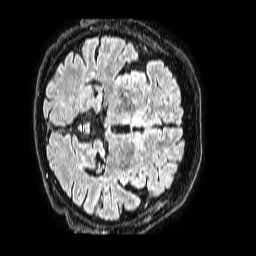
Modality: FLAIR
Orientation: axial
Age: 73
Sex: male
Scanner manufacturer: philips
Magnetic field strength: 1.5 T
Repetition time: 4.8 s
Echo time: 0.3 s